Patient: sex F, age 62
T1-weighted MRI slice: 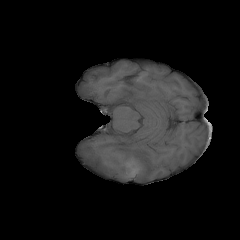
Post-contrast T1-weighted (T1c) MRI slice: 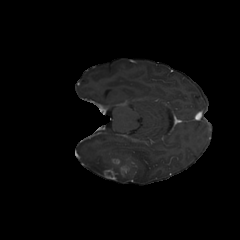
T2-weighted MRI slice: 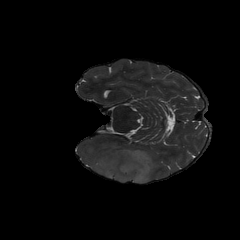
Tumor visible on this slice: yes
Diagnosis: Glioblastoma, IDH-wildtype
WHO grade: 4